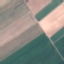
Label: AnnualCrop